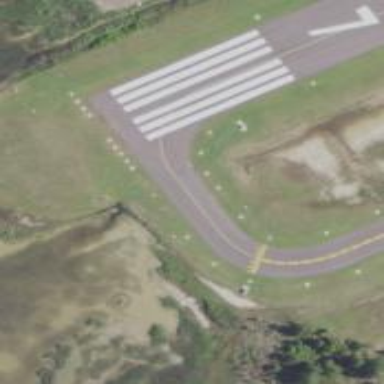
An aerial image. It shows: View of taxiway at the airport.